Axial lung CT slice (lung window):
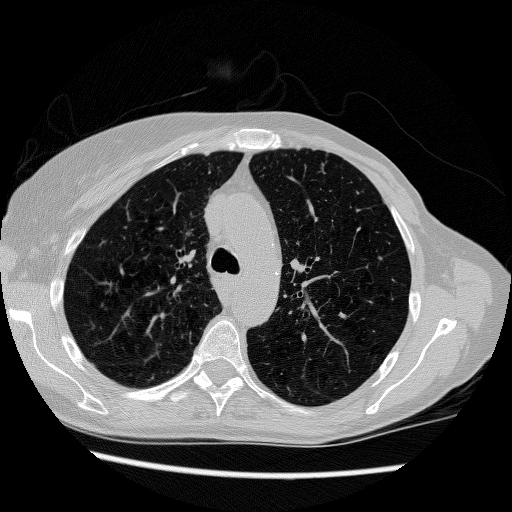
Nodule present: no